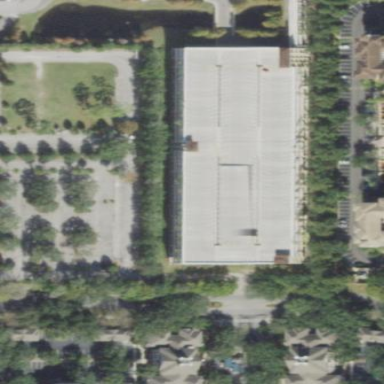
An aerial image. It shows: Multi-storey paved parking lot located within building.